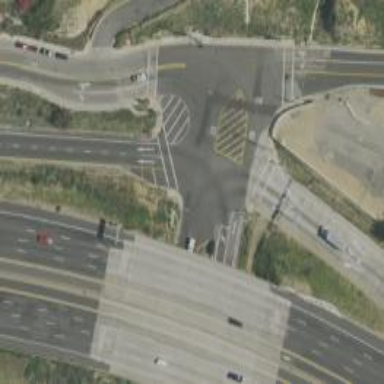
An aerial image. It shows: Marked road crossing with lines.